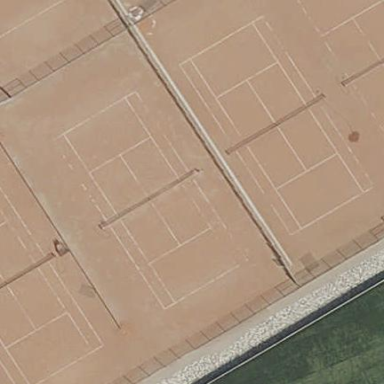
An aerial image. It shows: Tennis court in leisure pitch.